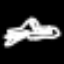
Label: airplane